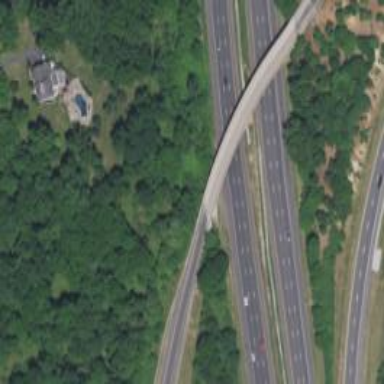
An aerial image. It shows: Bridge on motorway link.